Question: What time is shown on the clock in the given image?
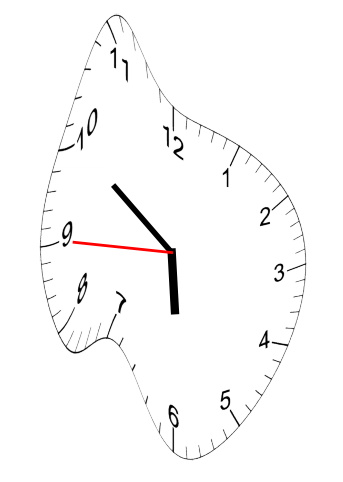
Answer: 05:50:45